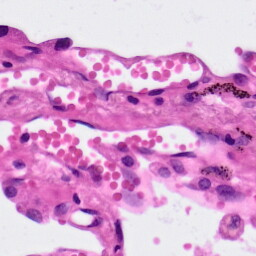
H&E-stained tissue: Lung